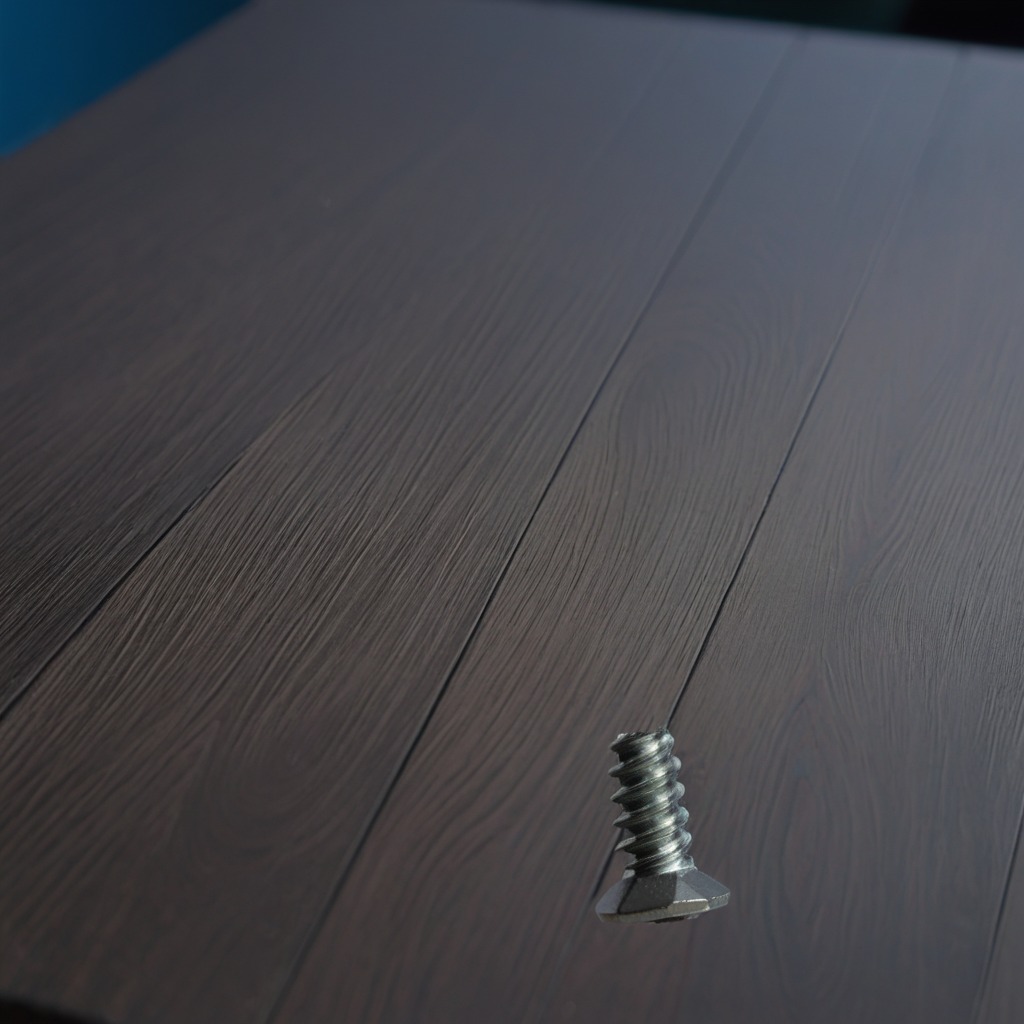
A metal screw is lying on a table with faint burn marks in a small garage at twilight.